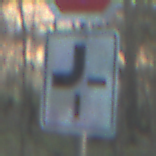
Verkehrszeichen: VerlaufVorfahrtsstrasse2
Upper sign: Stop
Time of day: SunriseSunset
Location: Outdoor (Nature)
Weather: Clear
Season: Winter
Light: Natural